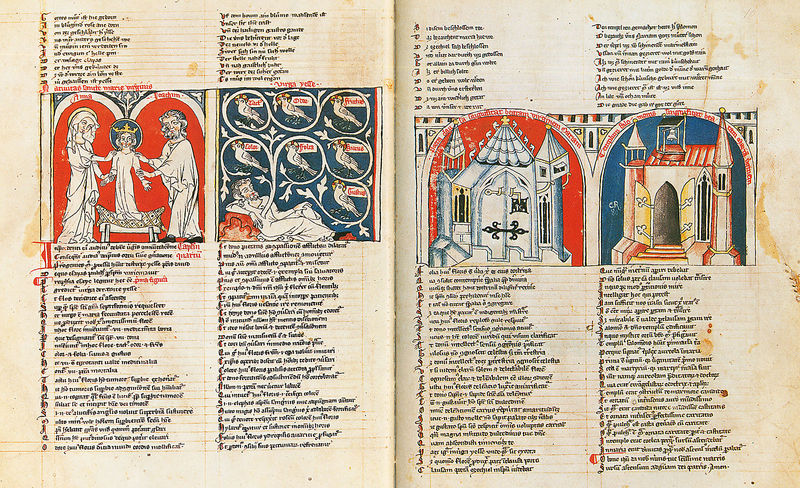
Titel: Speculum humanae salvationis; Codex Cremifanensis 243
Institution: Kremsmünster, Stiftsbibliothek
Schlagwörter: baum, blau, feder, mann, vogel, gelb, menschen, frau, männer, schwarz, rot, schloss, malerei, bibel, vögel, kirche, familie, gotik, krone, holzschnitt, schrift, linien, könig, deutsch, tor, buch, kreuz, groß, initialen, seite, illustration, text, pergament, seiten, gotisch, christus, jesus, kreuzigung, mittelalter, romanik, heiliger, königin, zeilen, verse, verzierungen, letter, schlösser, latein, heilige familie, blau rot, ottonisch, buchmalerei, evangeliar, miniaturmalerei, psalter, stammbaum, heligenschein, karolinger, wörterbuch, ottonen, deutsfch, goik, kanontafel, +miniatur, togik